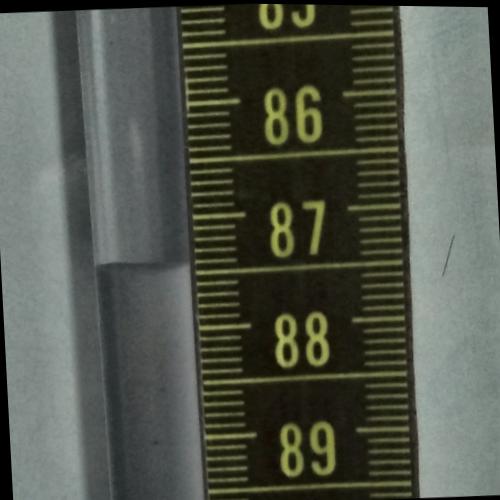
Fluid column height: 87.4 cm